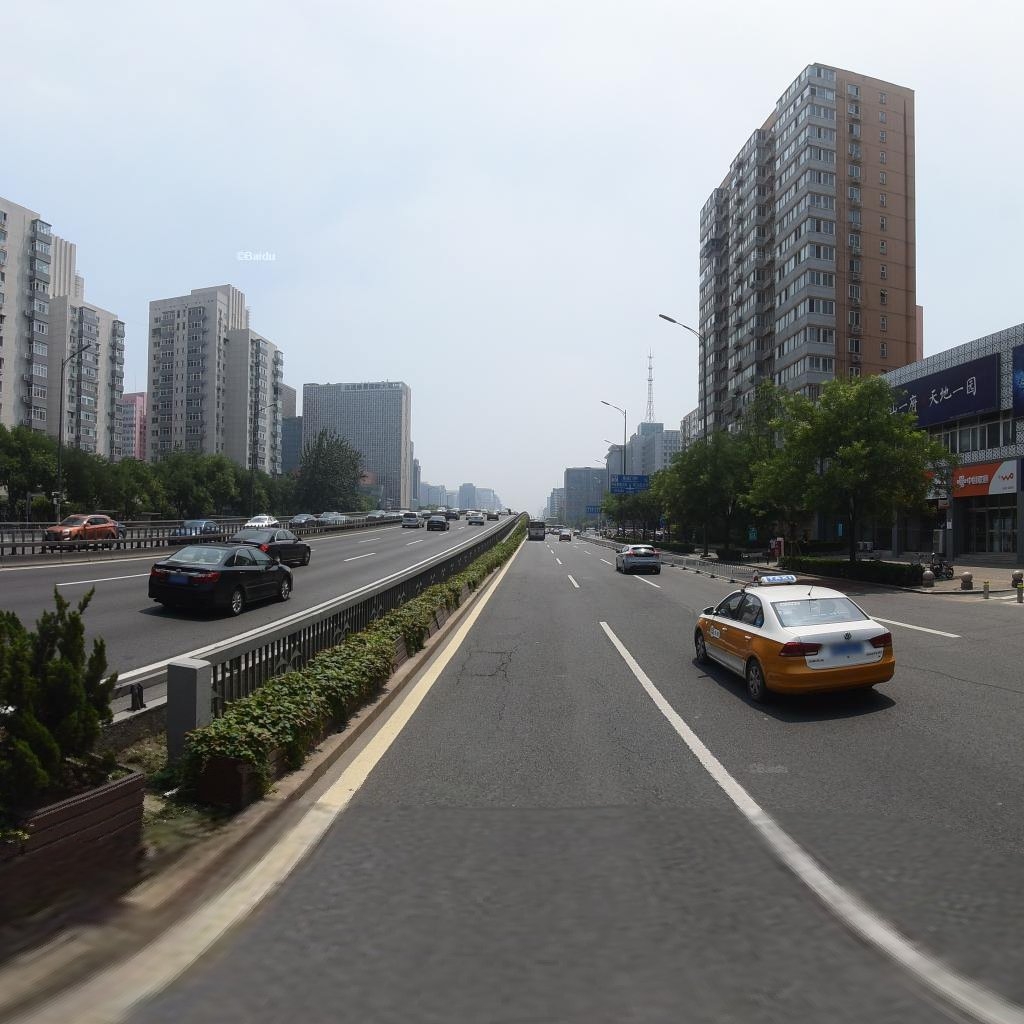
Region: Xicheng
Road damage annotations: alligator crack, longitudinal crack